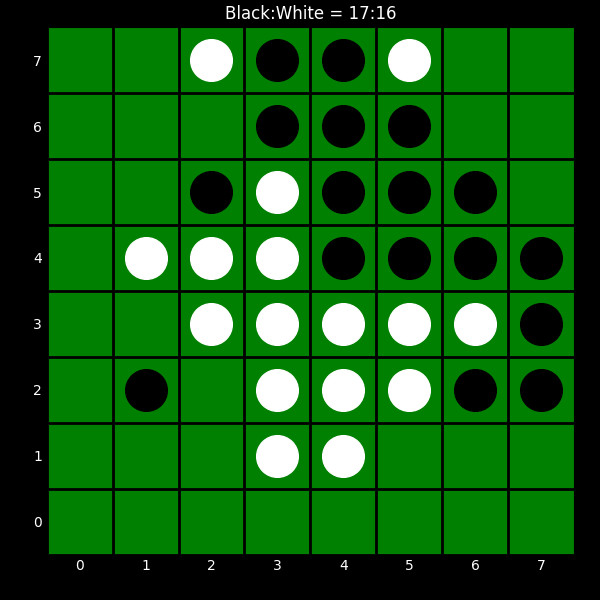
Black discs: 17
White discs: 16